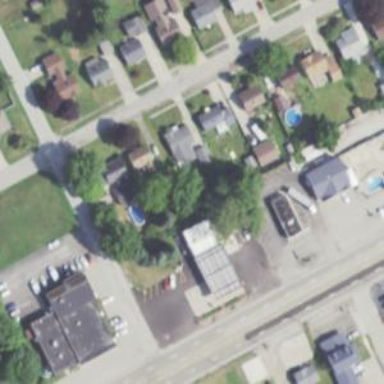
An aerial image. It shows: Convenience shop.